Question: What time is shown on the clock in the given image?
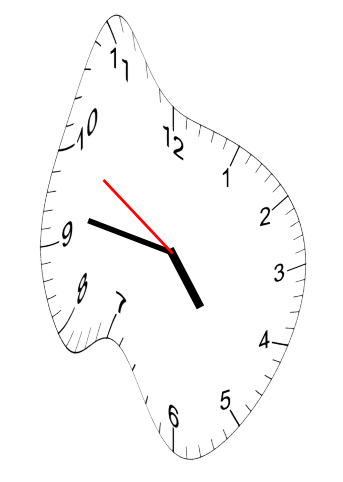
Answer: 04:46:50